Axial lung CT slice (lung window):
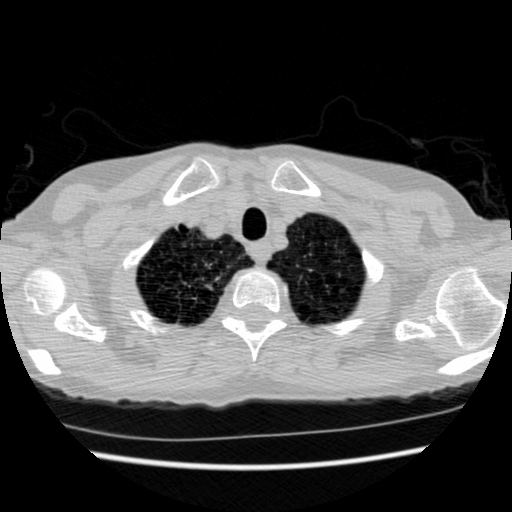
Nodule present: no